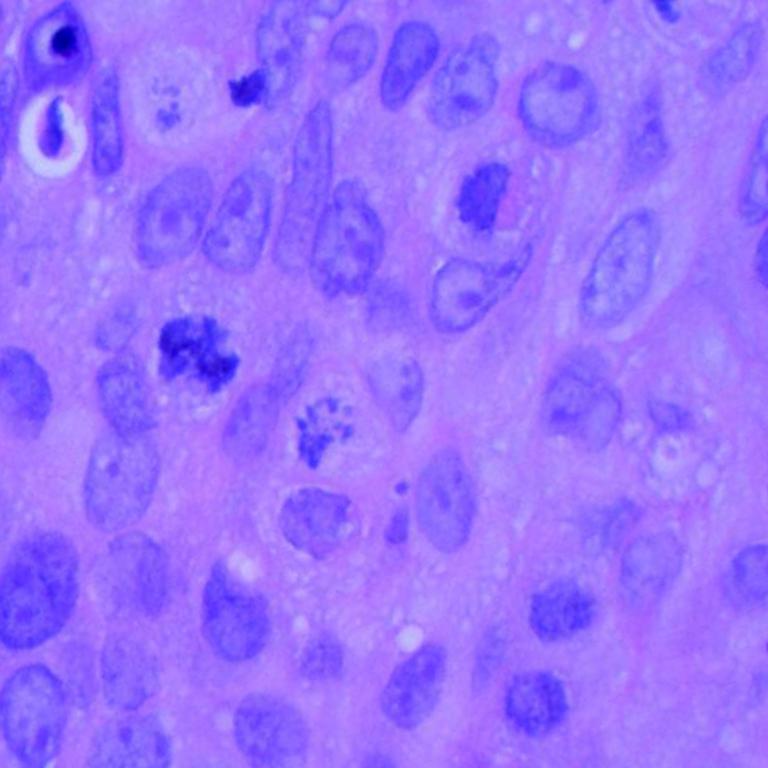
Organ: lung
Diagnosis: squamous carcinomas